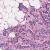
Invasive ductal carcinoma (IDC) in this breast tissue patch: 1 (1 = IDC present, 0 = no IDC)